Question: I have a naval warfare game and I'm trying to show my user the course which his boat will take based on speed and rotation speed. Namely, I try to achieve something similar to the image below. As you can see, a ship that's able to take the red route, has a faster rotation speed than the blue one. Now, I somehow need to find a way to calculate the final movement vector based on speed, rotation speed and desired direction, but I don't know how yet. Any ideas appreciated!

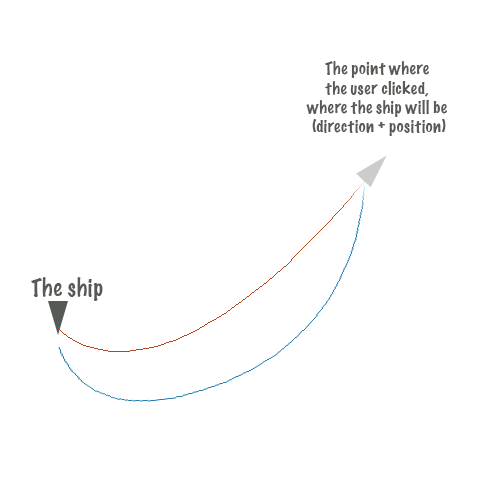
Answer: I will guess that since this is for a game and not an accurate maritime simulation, that you are simply looking for a way to create a trajectory plot.
This will best be handled with a simple iterative / parametric method, assuming a small enough time step it will make a decent curve. Keep in mind there is no simple functional form of the curve, and it must be represented by an array of points.
### Pseudo Code (Matlab / Octave Style Syntax)
'''
Given: StartX, StartY, StartHeading, EndX, EndY, MaxSpeed, MaxRotationRate
-----------------------------------------------------------------------------
MaxDisplacement = Max Speed * deltaT
MaxRotation = MaxRotationRate * deltaT
CurrentX = StartX
CurrentY = StartY
CurrentHeading = StartHeading
Trajectory = []
While [CurrentX, CurrentY] != [EndX, EndY]
% Store the Current Position by appending to results
Trajectory = [Trajectory; [CurrentX, CurrentY, CurrentHeading]]
% Get the vector form of the current heading and the straight-line path
HeadingVector = [cos(CurrentHeading),sin(CurrentHeading)]
DirectVector = [EndX - CurrentX, EndY - CurrentY]
% Some simple vector math here using dot products and cross products
RequiredRotation = arccos(dotP(HeadingVector,DirectVector)/abs((HeadingVector)*abs(DirectVector))
RotationDirection = sign(crossP(HeadingVector,DirectVector))
% Clip the rotation rate based on the maximum allowed rotation
if RequiredRotation > MaxRotation
RequiredRotation = MaxRotation
% Update the position based on the heading information
CurrentX = CurrentX + cos(RequiredRotation) * MaxDisplacement
CurrentY = CurrentY + sin(RequiredRotation) * MaxDisplacement
CurrentHeading = CurrentHeading + RequiredRotation * RotationDirection
Loop
Return Trajectory
'''
This code has a few problems with reaching the endpoint, and I'll leave it up to you to decide how best to handle it. Two obvious problems: the ship will overshoot the endpoint as-written since the ship is always moving at max speed; and the ship may get stuck 'orbiting' a point if the endpoint is too close for it to steer into. There are multiple work-arounds for this, and it depends on how you want your game to handle this.
### Geometric Solution
The other approach is to do some more hard-core geometry calculations (exact solution).
First, you need to calculate the turning radius instead of maximum turning rate. From there, given the ship's current position and heading it is possible to identify two 'turning circles' the ship could take. Choose the correct center point, , and then calculate the correct tangency point, , on the circle. The final path will be an arc (start, end, center) followed by a line segment.